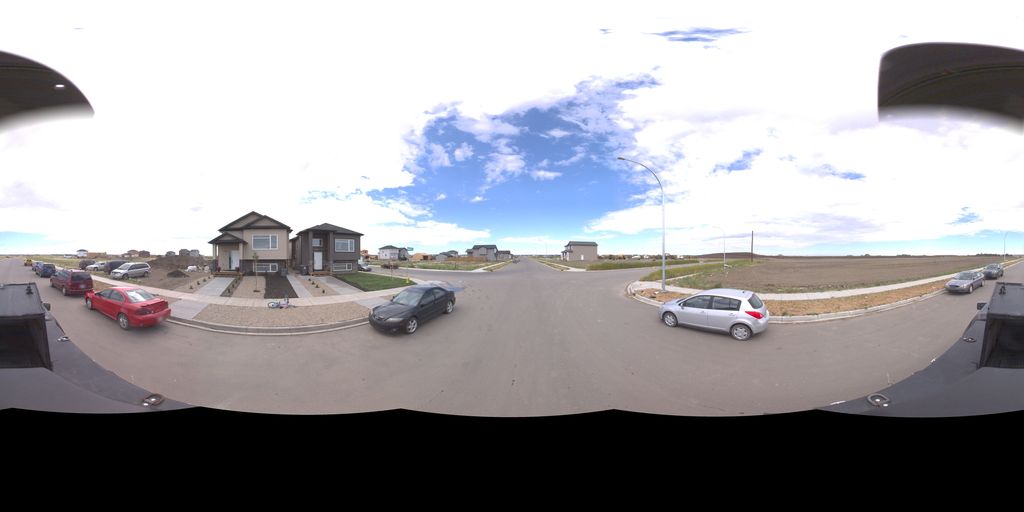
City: saskatoon